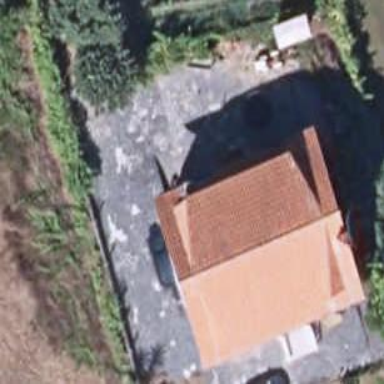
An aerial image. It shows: Simple house.